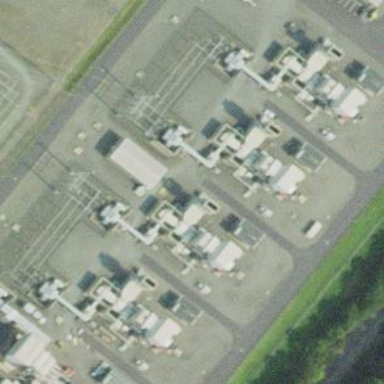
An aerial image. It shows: Gas turbine generator.